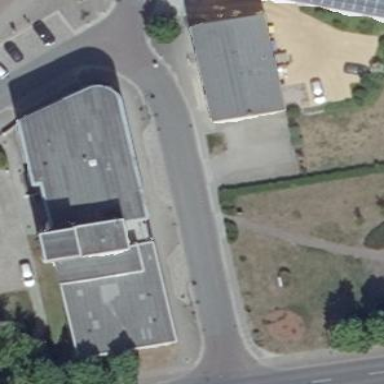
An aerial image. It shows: Building.